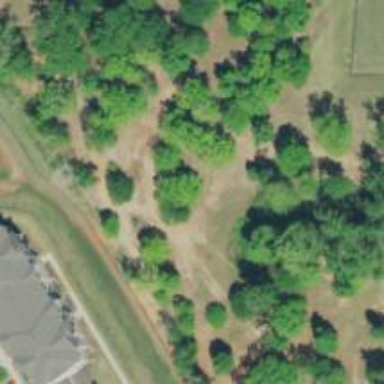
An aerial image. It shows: Disc golf tee.